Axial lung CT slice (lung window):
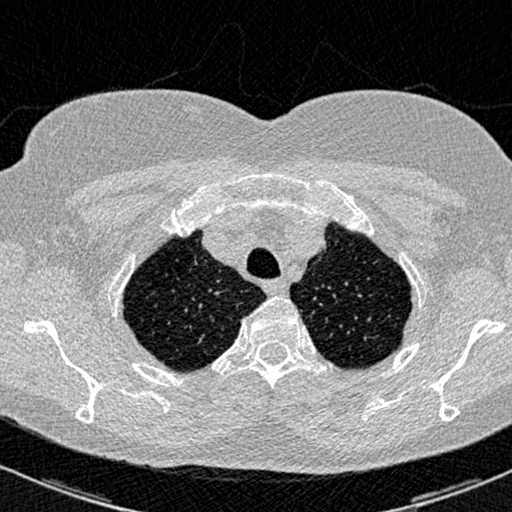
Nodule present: no